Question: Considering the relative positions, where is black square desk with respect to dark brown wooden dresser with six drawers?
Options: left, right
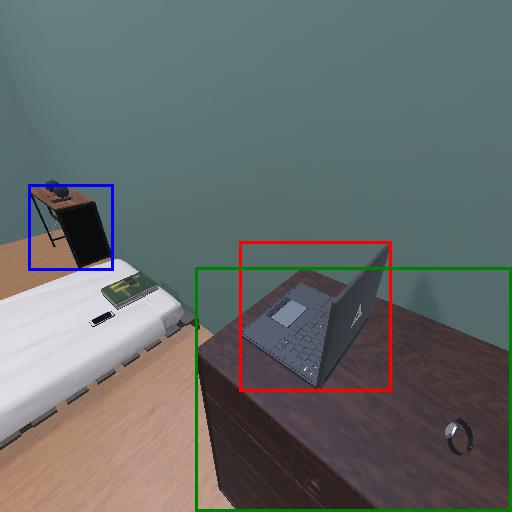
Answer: left